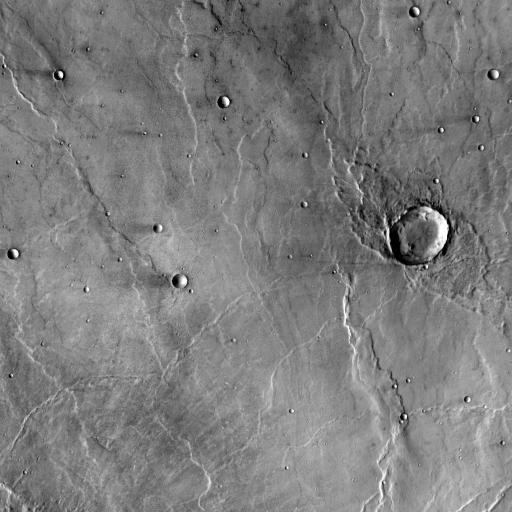
Crater classes present: Background, Other, Layered